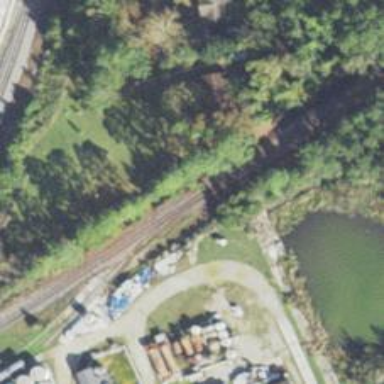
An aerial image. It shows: Railway siding for service.